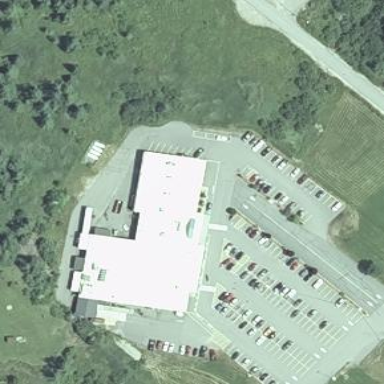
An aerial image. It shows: Supermarket building.